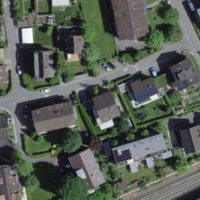
EUNIS habitat code: 54
Species observed at this site:
Fritillaria meleagris